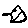
Label: bird